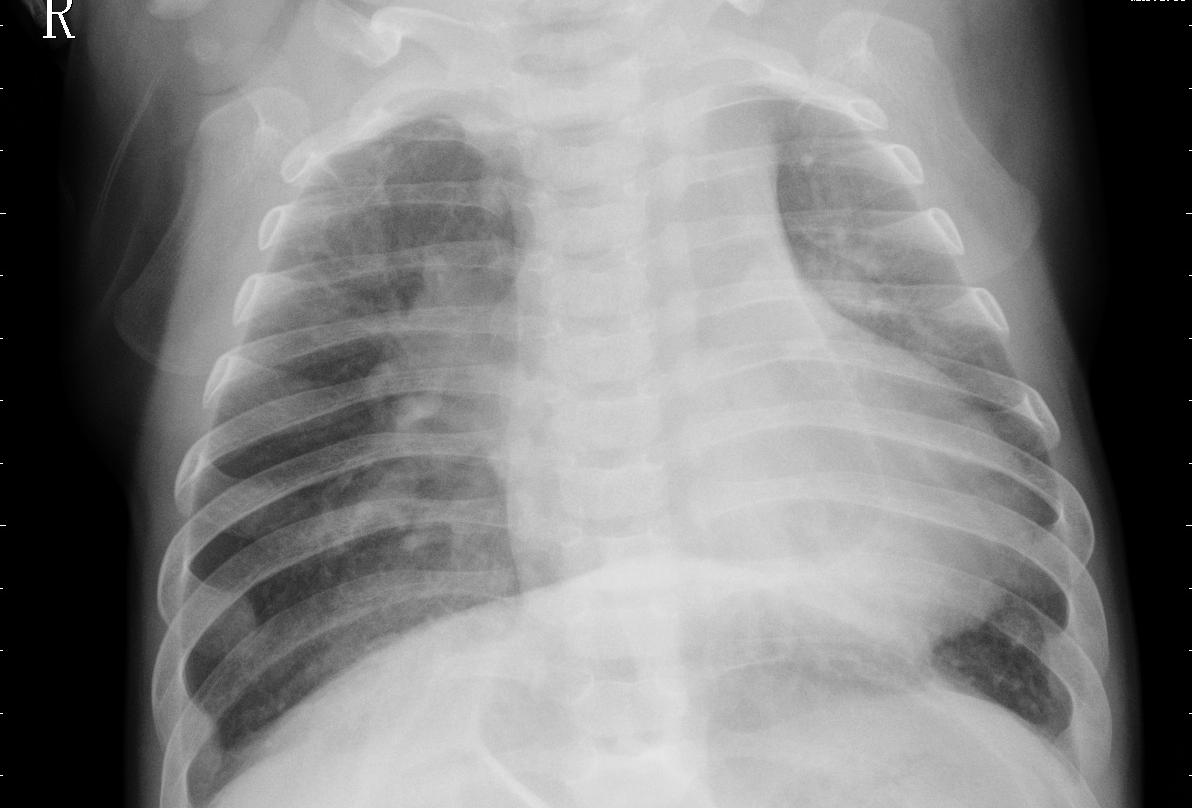
Diagnosis: PNEUMONIA